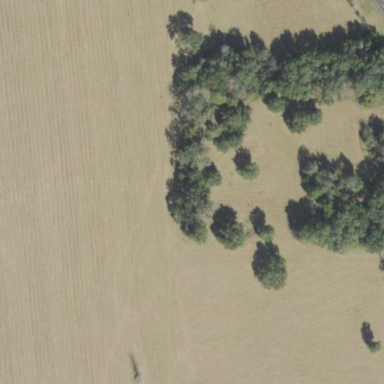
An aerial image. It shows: Mixed leaf woodland.